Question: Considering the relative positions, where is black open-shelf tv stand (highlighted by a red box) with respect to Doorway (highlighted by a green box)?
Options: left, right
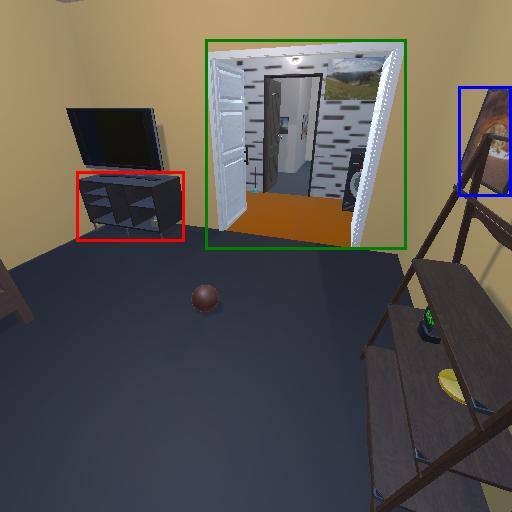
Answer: left